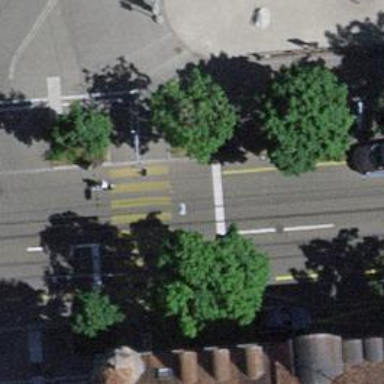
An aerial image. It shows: Tram crossing on the railway.